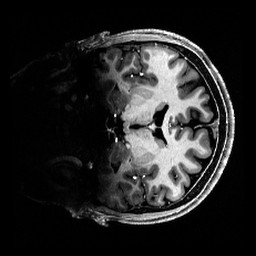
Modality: T1w
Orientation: coronal
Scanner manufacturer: siemens
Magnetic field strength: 6.98 T
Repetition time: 5 s
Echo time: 0.00343 s